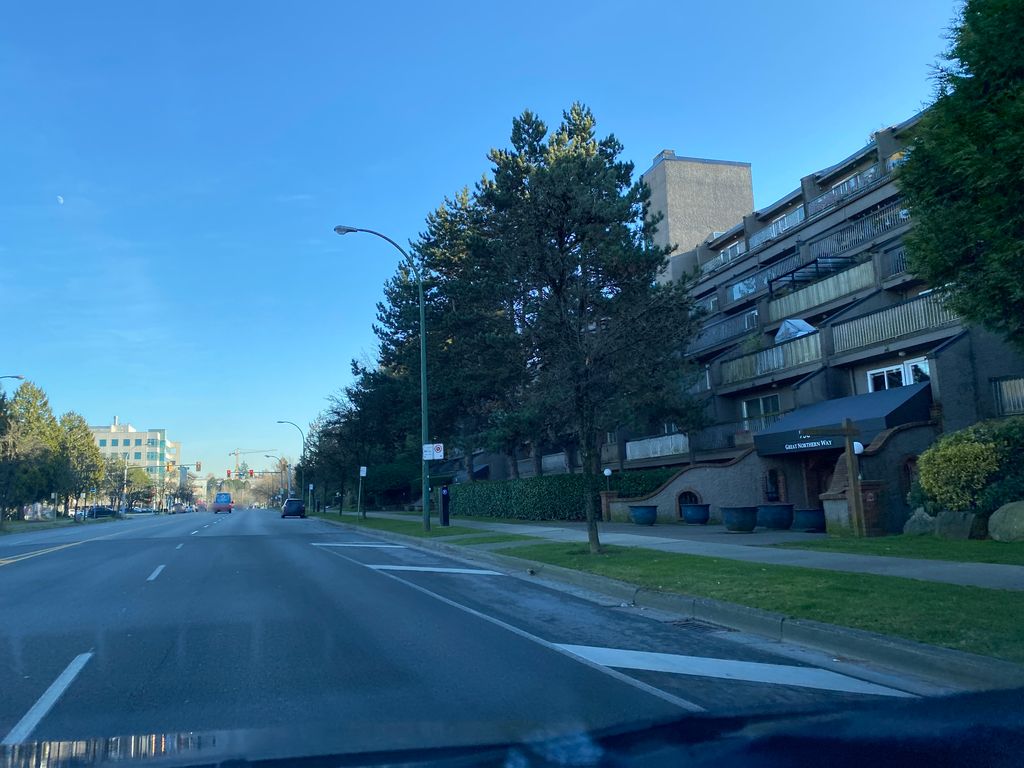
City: vancouver